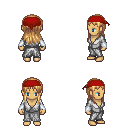
a pixel art fantasy rpg character, female body template, human, tanned skin, white robe, gold greaves, light blonde unkempt hairstyle, red bandana, white cloth bracers, four views (front, back, left, right), 2x2 character sprite sheet, small pixel art, hard edges, no anti-aliasing